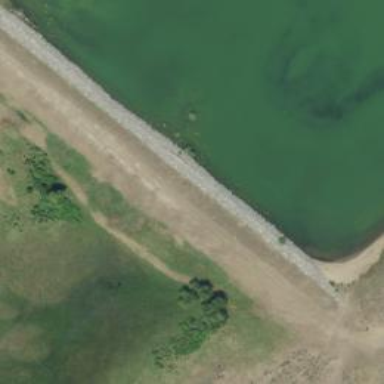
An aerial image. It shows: Dam along waterway.